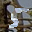
Label: 5